Interaction volume radius: 5 \u00c5
Interaction volume height: 20 \u00c5
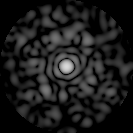
Disorder parameter: 0.8365